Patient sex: F
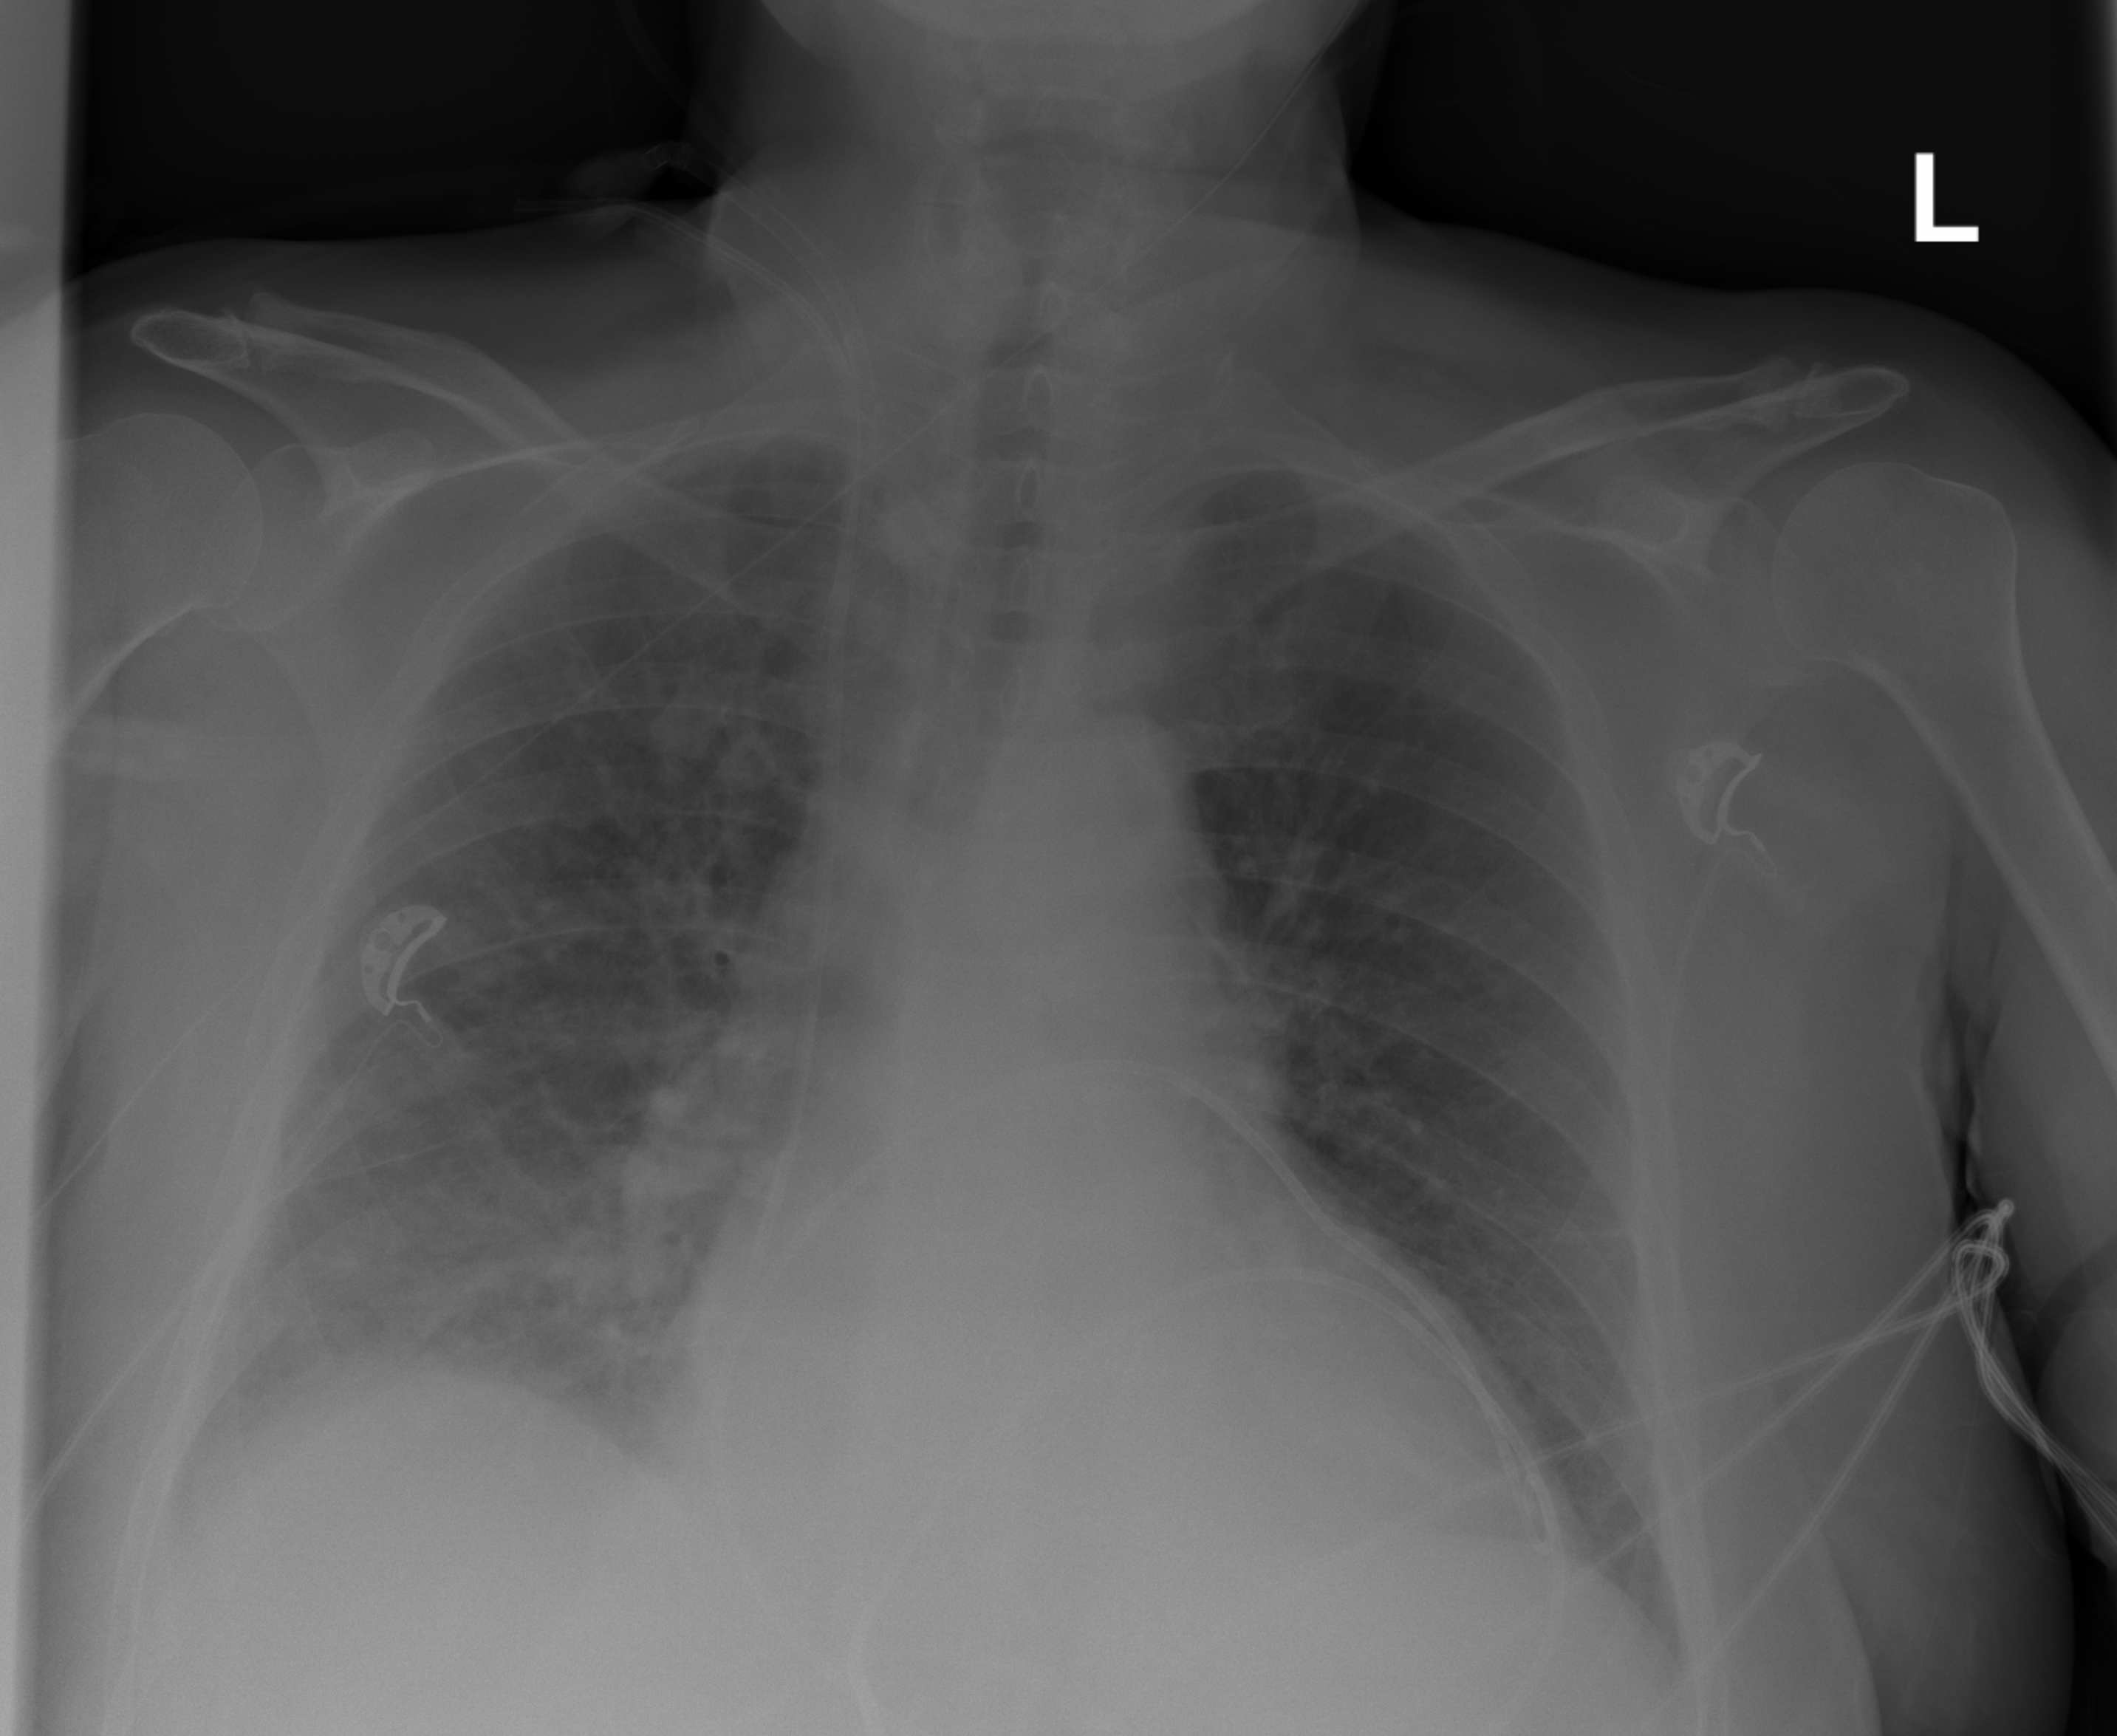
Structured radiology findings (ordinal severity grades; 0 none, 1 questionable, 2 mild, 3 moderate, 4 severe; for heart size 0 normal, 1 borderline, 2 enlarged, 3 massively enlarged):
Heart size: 2
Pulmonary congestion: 0
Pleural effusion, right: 1
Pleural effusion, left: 0
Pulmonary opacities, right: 2
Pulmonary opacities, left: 0
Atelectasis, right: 2
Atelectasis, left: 0